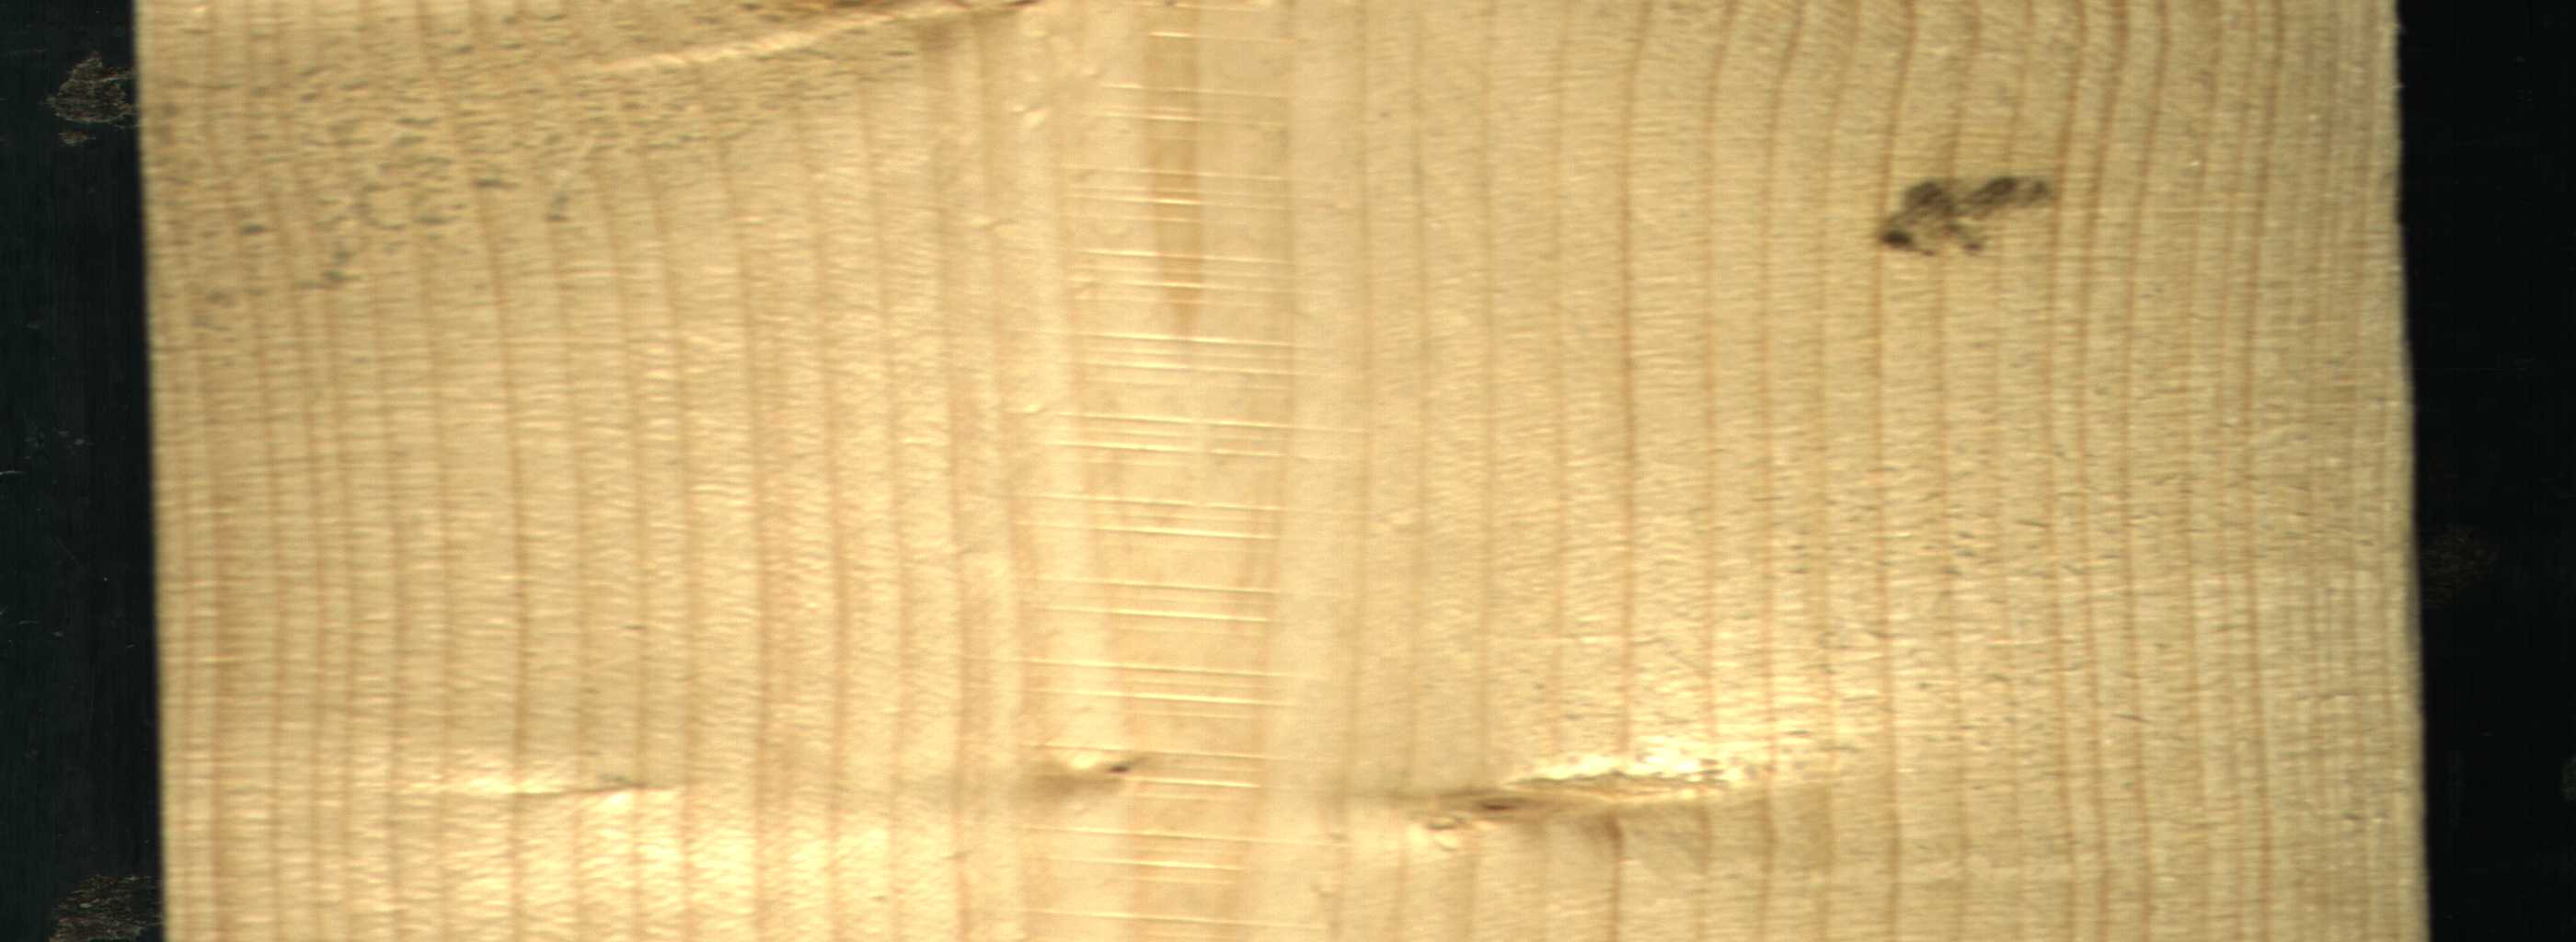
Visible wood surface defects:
Live_Knot